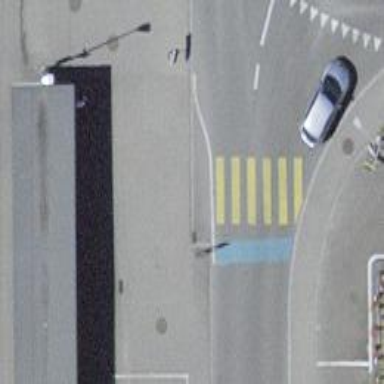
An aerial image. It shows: Zebra crossing on the road.